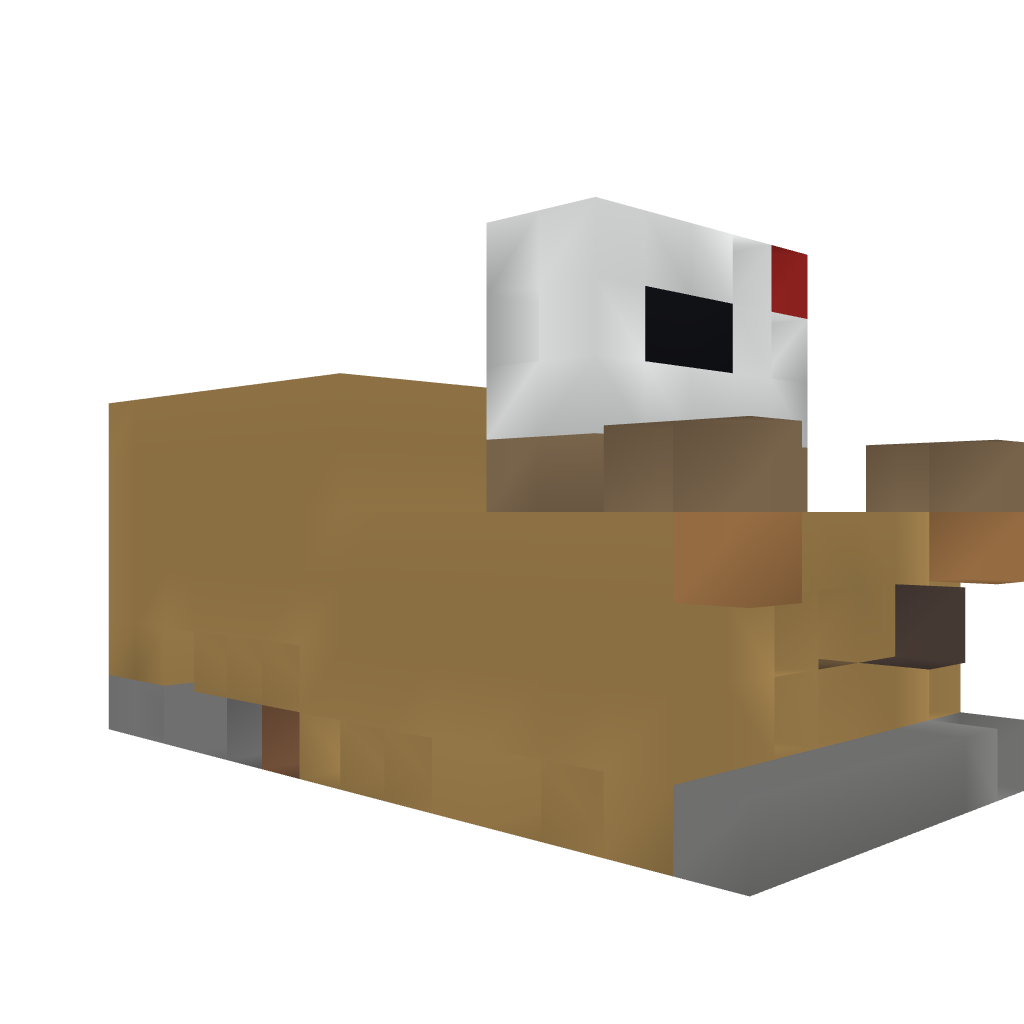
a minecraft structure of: PostOffice